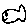
Label: fish